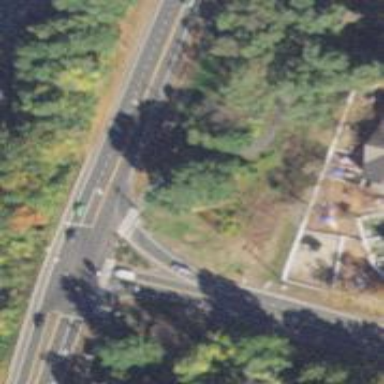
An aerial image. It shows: Trunk link highway.